Question: I create php and mysql database and table. This is my code:
'''
<form action="proba.php" method="post" />
<p> ime: <input type="text" name="ime" /></p>
<p> prezime: <input type="text" name="prezime" /></p>
<p> datum rodjenja: <input type="text" name="godiste" /></p>
<p> jmbg: <input type="text" name="jmbg" /></p>
<p> adresa: <input type="text" name="adresa" /></p>
<p> email: <input type="text" name="email" /></p>
<p> telefon: <input type="text" name="telefon" /></p>
<p> datum: <input type="text" name="datum" /></p>
<input type="submit" value="insert" />
</form>
'''
and here is my code to connect with mysql
'''
<?php
$link = mysqli_connect("127.0.0.1", "root", "1511", "test");
if (!$link) {
echo "Error: Unable to connect to MySQL." . PHP_EOL;
echo "Debugging errno: " . mysqli_connect_errno() . PHP_EOL;
echo "Debugging error: " . mysqli_connect_error() . PHP_EOL;
$db_selected = mysql_select_db ('test', $link);
if (!$db_selected) {
die('nedostupno ' . test . ' : ' . mysql_error ());
}
$values = $_POST['ime'];
$values2 = $_POST['prezime'];
$values3 = $_POST['godiste'];
$values4 = $_POST['jmbg'];
$values5 = $_POST['adresa'];
$values6 = $_POST['email'];
$values7 = $_POST['telefon'];
$values8 = $_POST['datum'];
$sql = "INSERT INTO users (ime, prezime, godiste, jmbg, adresa, emal, telefon, datum) VALUES ('values', 'values2', 'values3', 'values4', 'values5', 'values6', 'values7', 'values8')";
}
echo 'Connected successfully';
?>
'''
And this is mysql:

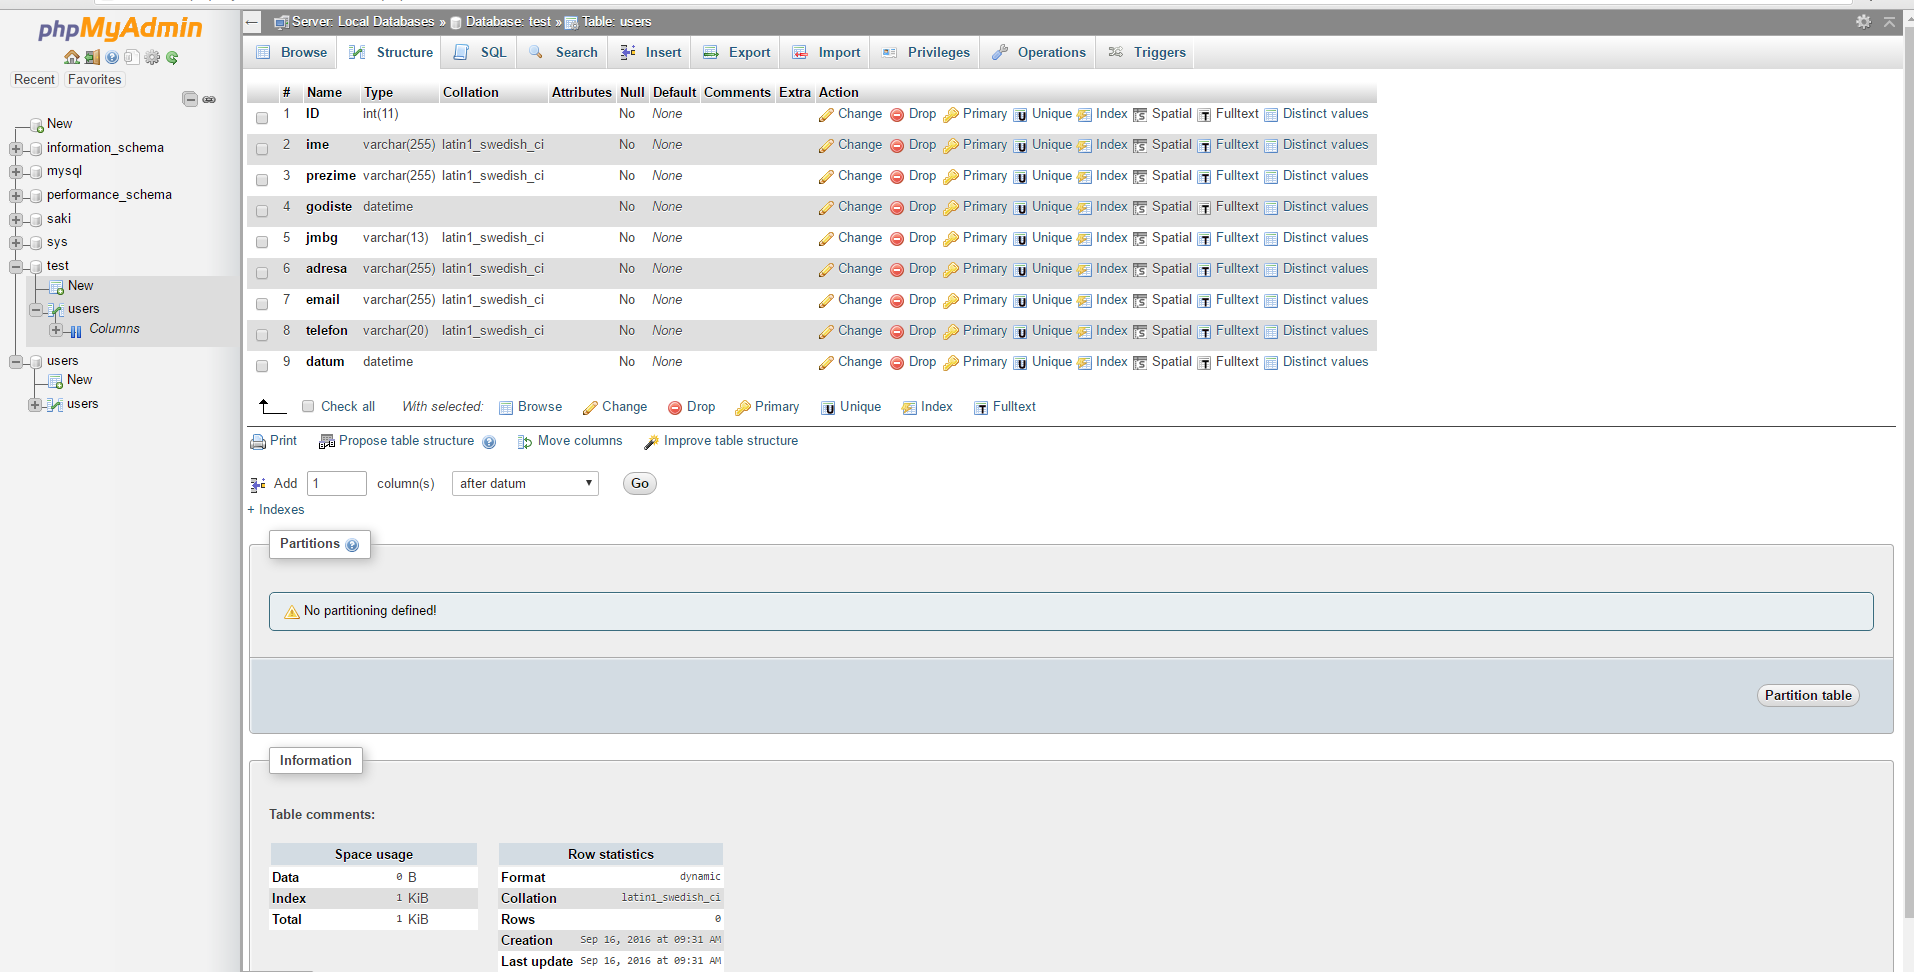
Answer: You have made some few mistakes so that the query might not be inserting datas into the phpmyadmin database. The basic error you have made is in the insert query by not concatenating the values that you want in the 'VALUES' section and the insert statement syntax will be like this.
'''
INSERT INTO table_name (column1, column2, column3,...) VALUES (value1, value2, value3,...)
'''
> If a column is AUTO_INCREMENT (like the "id" column) or TIMESTAMP (like the "reg_date" column), it is no need to be specified in the SQL query; MySQL will automatically add the value.
So the basic form will be the same as you display in the question. I have added a name alone to the submit button and re-modified it.
'''
<form action="proba.php" method="post" />
<p> ime: <input type="text" name="ime" /></p>
<p> prezime: <input type="text" name="prezime" /></p>
<p> datum rodjenja: <input type="text" name="godiste" /></p>
<p> jmbg: <input type="text" name="jmbg" /></p>
<p> adresa: <input type="text" name="adresa" /></p>
<p> email: <input type="text" name="email" /></p>
<p> telefon: <input type="text" name="telefon" /></p>
<p> datum: <input type="text" name="datum" /></p>
<input type="submit" name="save" value="insert" />
</form>
'''
And your 'proba.php' will look like this as i have coded below.
'''
<?php
//Database connection Part of Mysqli
$host="localhost";
$user="root";
$password="1511";
$db="test";
$conn=new mysqli($host,$user,$pass,$db);
// Print Error if the connection is failed.
if ($conn->connect_error) {
die("Connection failed: " . $conn->connect_error);
}
// Print Error if the DB is not selected.
if (!mysqli_select_db($conn, $db)) {
die("Uh oh, couldn't select database --> $db" . $conn->connect_error . ' >');
}
if(isset($_POST['save']))
{
$values = $_POST['ime'];
$values2 = $_POST['prezime'];
$values3 = $_POST['godiste'];
$values4 = $_POST['jmbg'];
$values5 = $_POST['adresa'];
$values6 = $_POST['email'];
$values7 = $_POST['telefon'];
$values8 = $_POST['datum'];
$sql = "INSERT INTO users ('ime', 'prezime', 'godiste', 'jmbg', 'adresa', 'emal', 'telefon', 'datum') VALUES ('".$values."', '".$values2."', '".$values3."', '".$values4."', '".$values5."', '".$values6."', '".$values7."', '".$values8."')";
$query = mysqli_query($conn,$sql);
echo 'Inserted successfully';
}
?>
'''
> Note: You first put to the Insert Statement and then break the execution by putting the and you copy the statement that is echoed and place it in SQL of the DB and then check whether any error occurs in insertion. If no error occurs remove the echo and delete the exit;
And you are inserting the data successfully. Hope so i would have given a clear explanation about the data not inserting into the database.